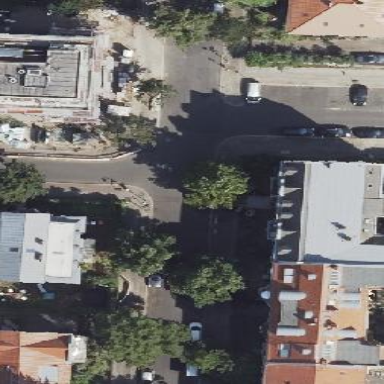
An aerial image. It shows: Residential area with junction.